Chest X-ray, AP view. Patient: 73 years old, sex M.
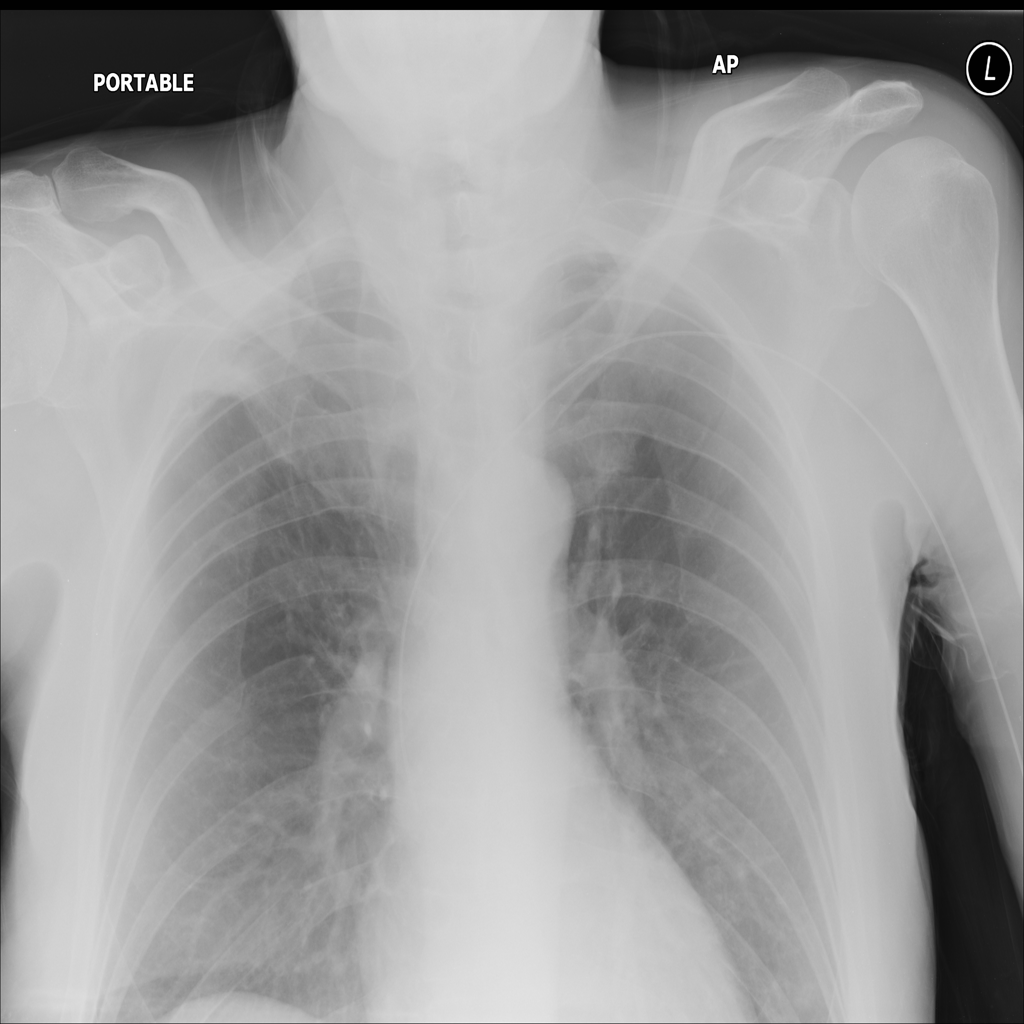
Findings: No Finding